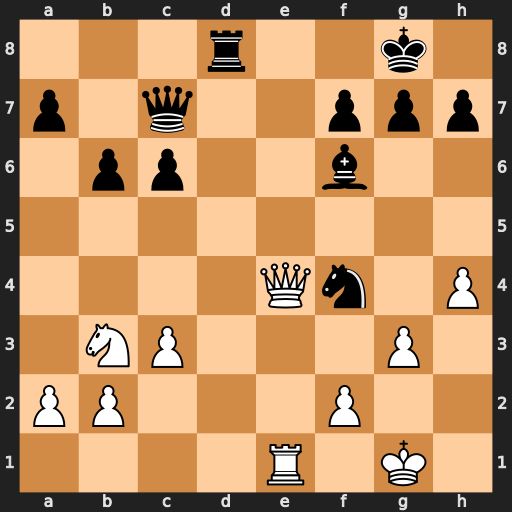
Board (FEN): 3r2k1/p1q2ppp/1pp2b2/8/4Qn1P/1NP3P1/PP3P2/4R1K1
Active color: w
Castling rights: -
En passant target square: -
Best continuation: Qe8+ Rxe8 Rxe8#